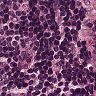
Metastatic tissue present: yes